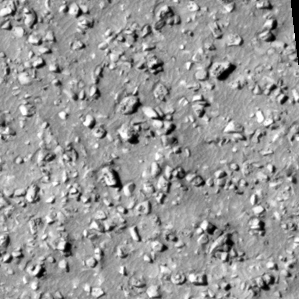
Label: non_frost